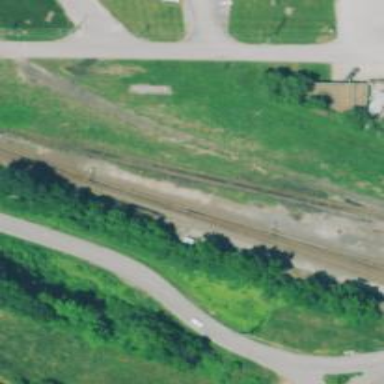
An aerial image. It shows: Railway spur junction.